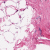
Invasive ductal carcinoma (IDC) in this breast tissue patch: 0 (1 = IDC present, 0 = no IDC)